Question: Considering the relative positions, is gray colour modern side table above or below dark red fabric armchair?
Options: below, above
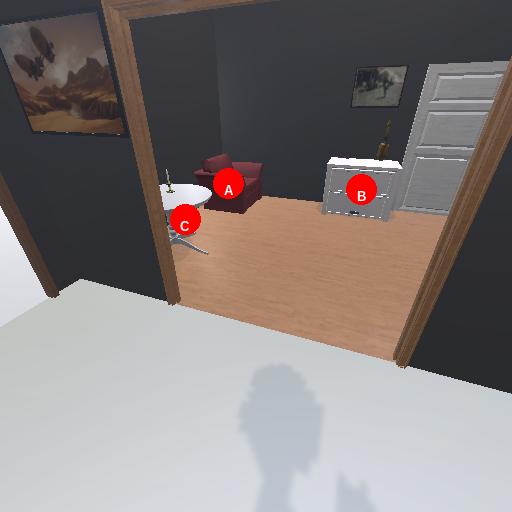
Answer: below